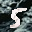
Label: 5